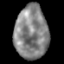
Tissue: lung
Cell type: Others
Senescence score: 0.2292
Nuclear area (px): 1752
Mean DAPI intensity: 132.392